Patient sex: M
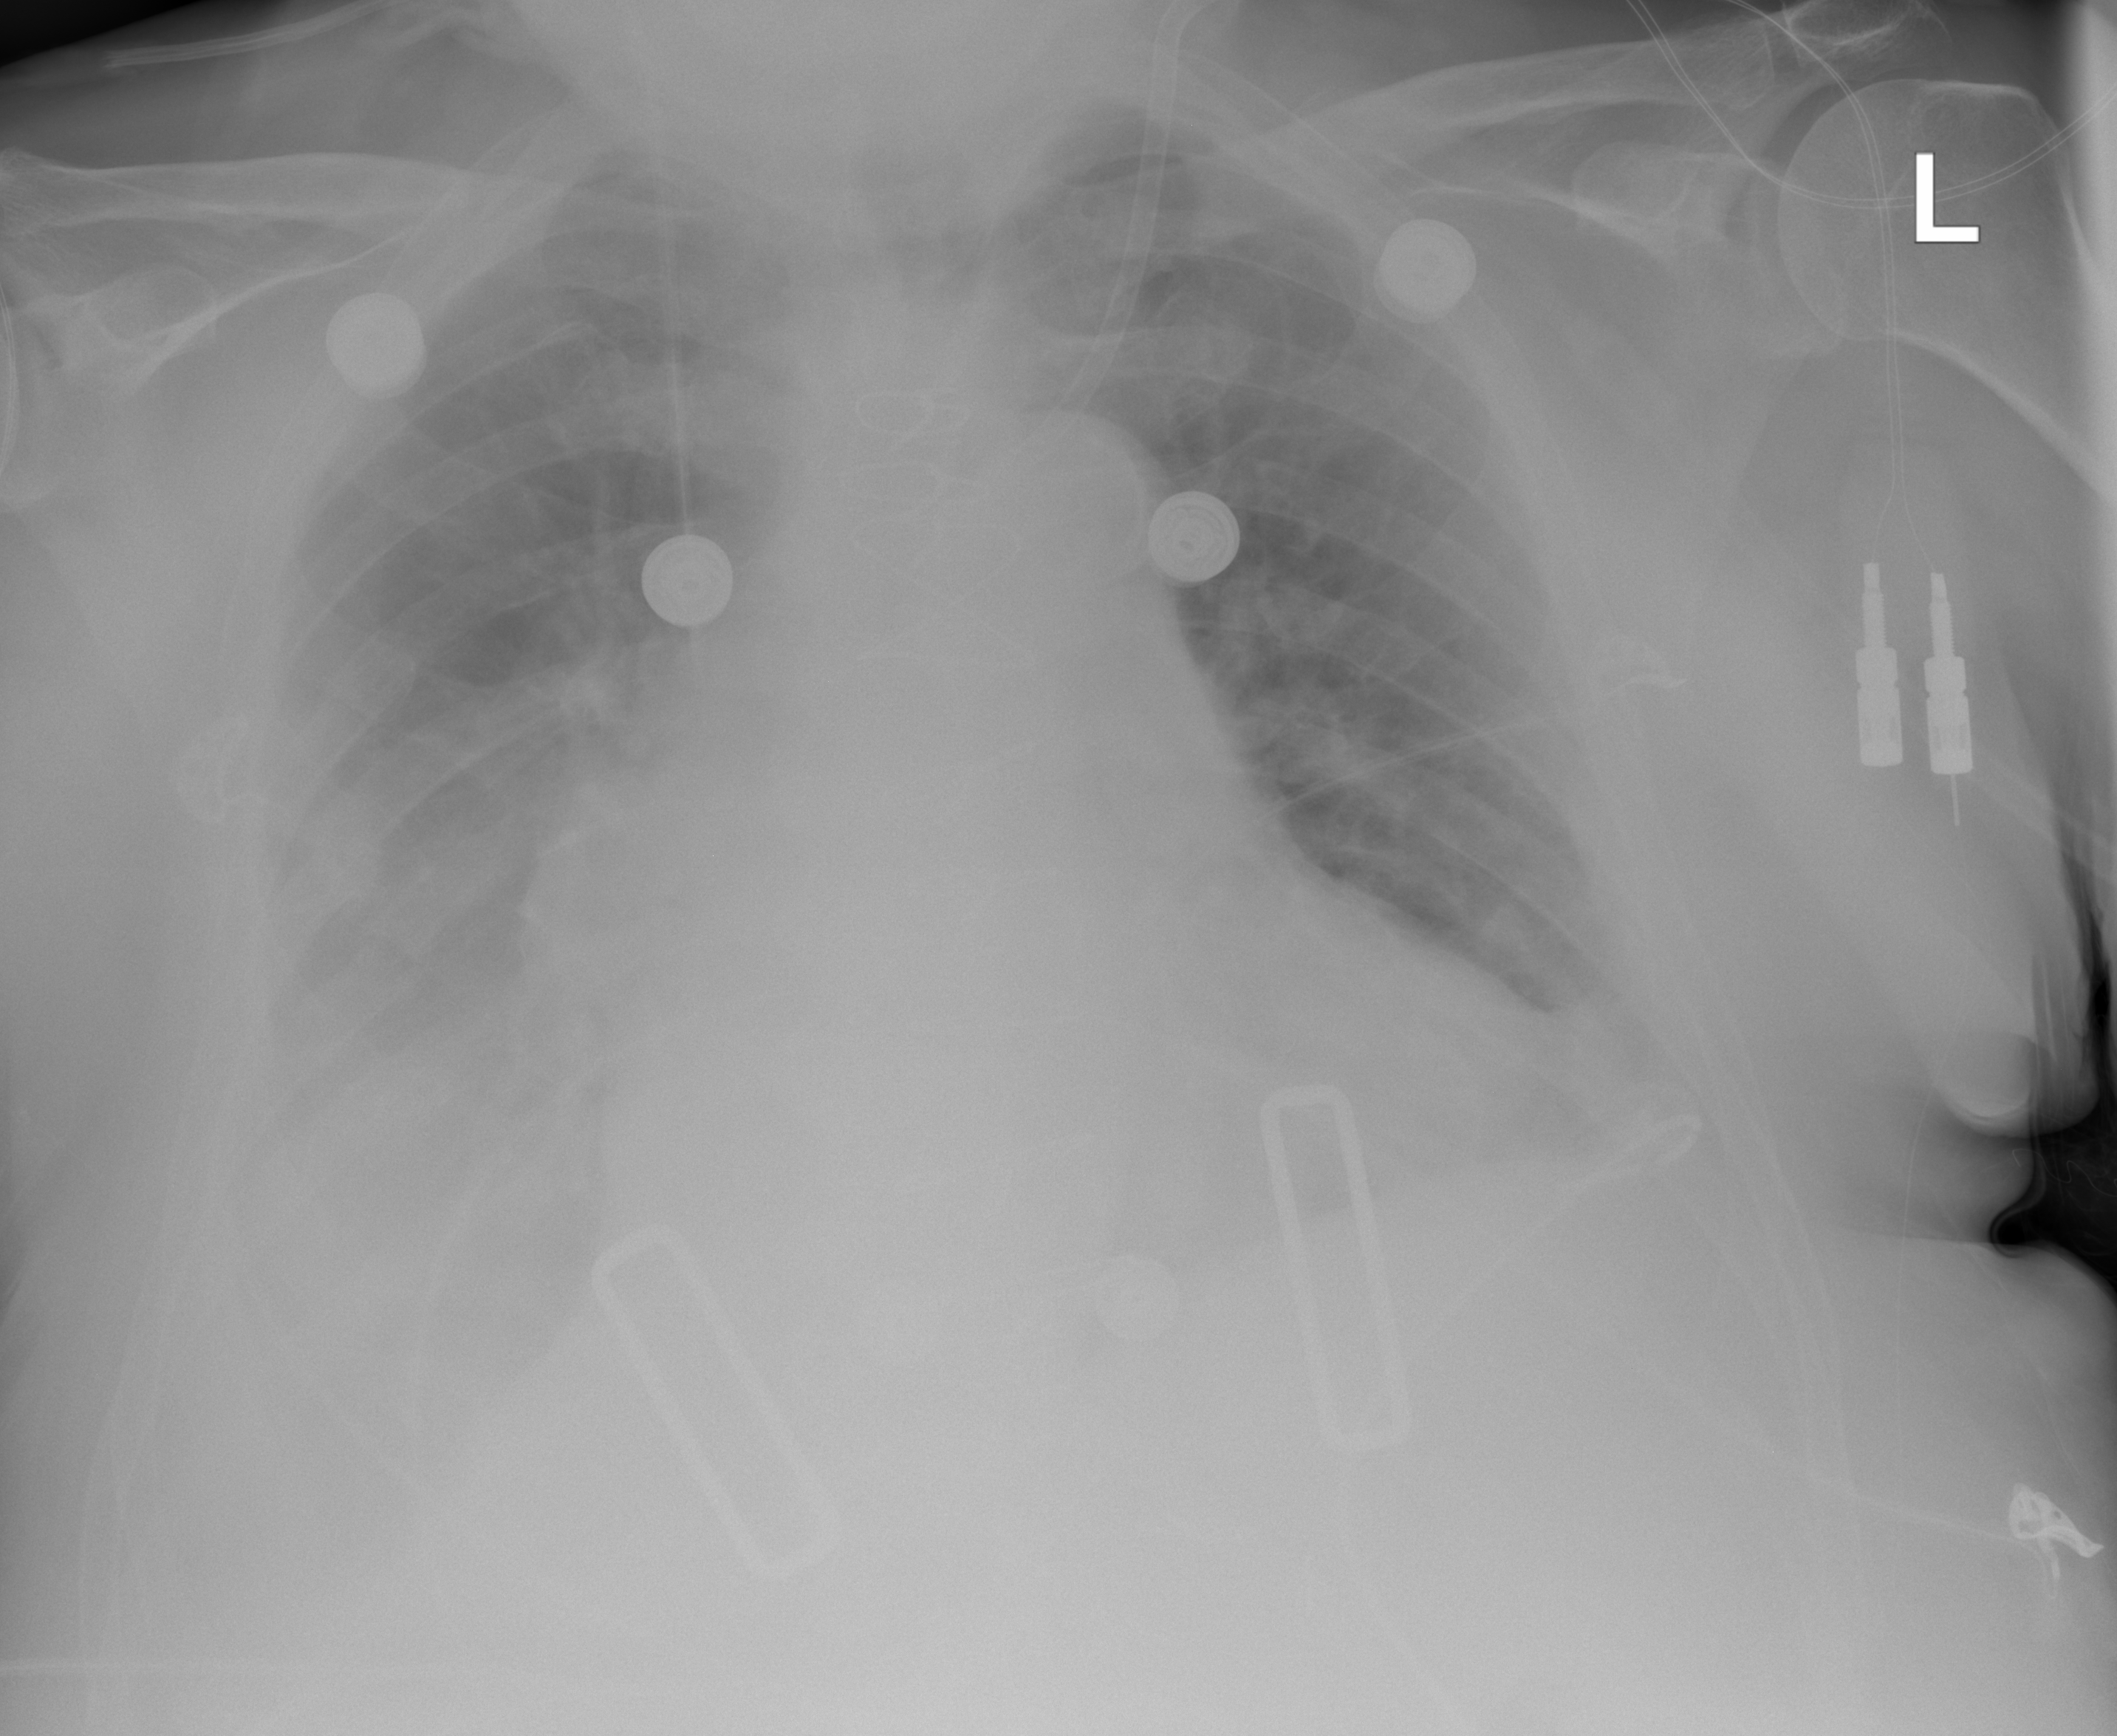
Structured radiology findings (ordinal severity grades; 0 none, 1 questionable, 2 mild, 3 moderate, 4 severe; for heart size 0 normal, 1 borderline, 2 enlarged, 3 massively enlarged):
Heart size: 2
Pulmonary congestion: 2
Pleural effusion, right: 3
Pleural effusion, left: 2
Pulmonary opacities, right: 0
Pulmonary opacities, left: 0
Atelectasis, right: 2
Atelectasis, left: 2